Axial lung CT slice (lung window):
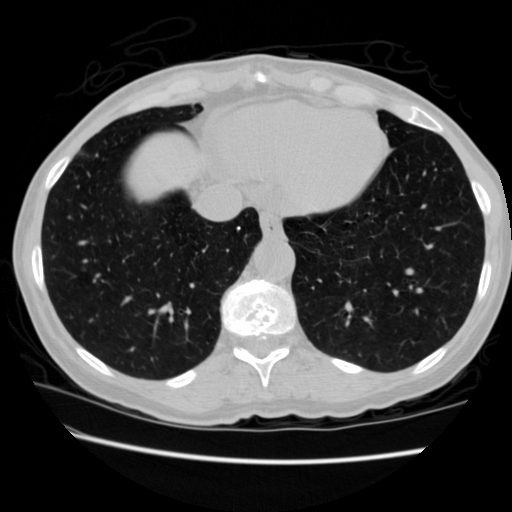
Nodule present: no